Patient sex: F
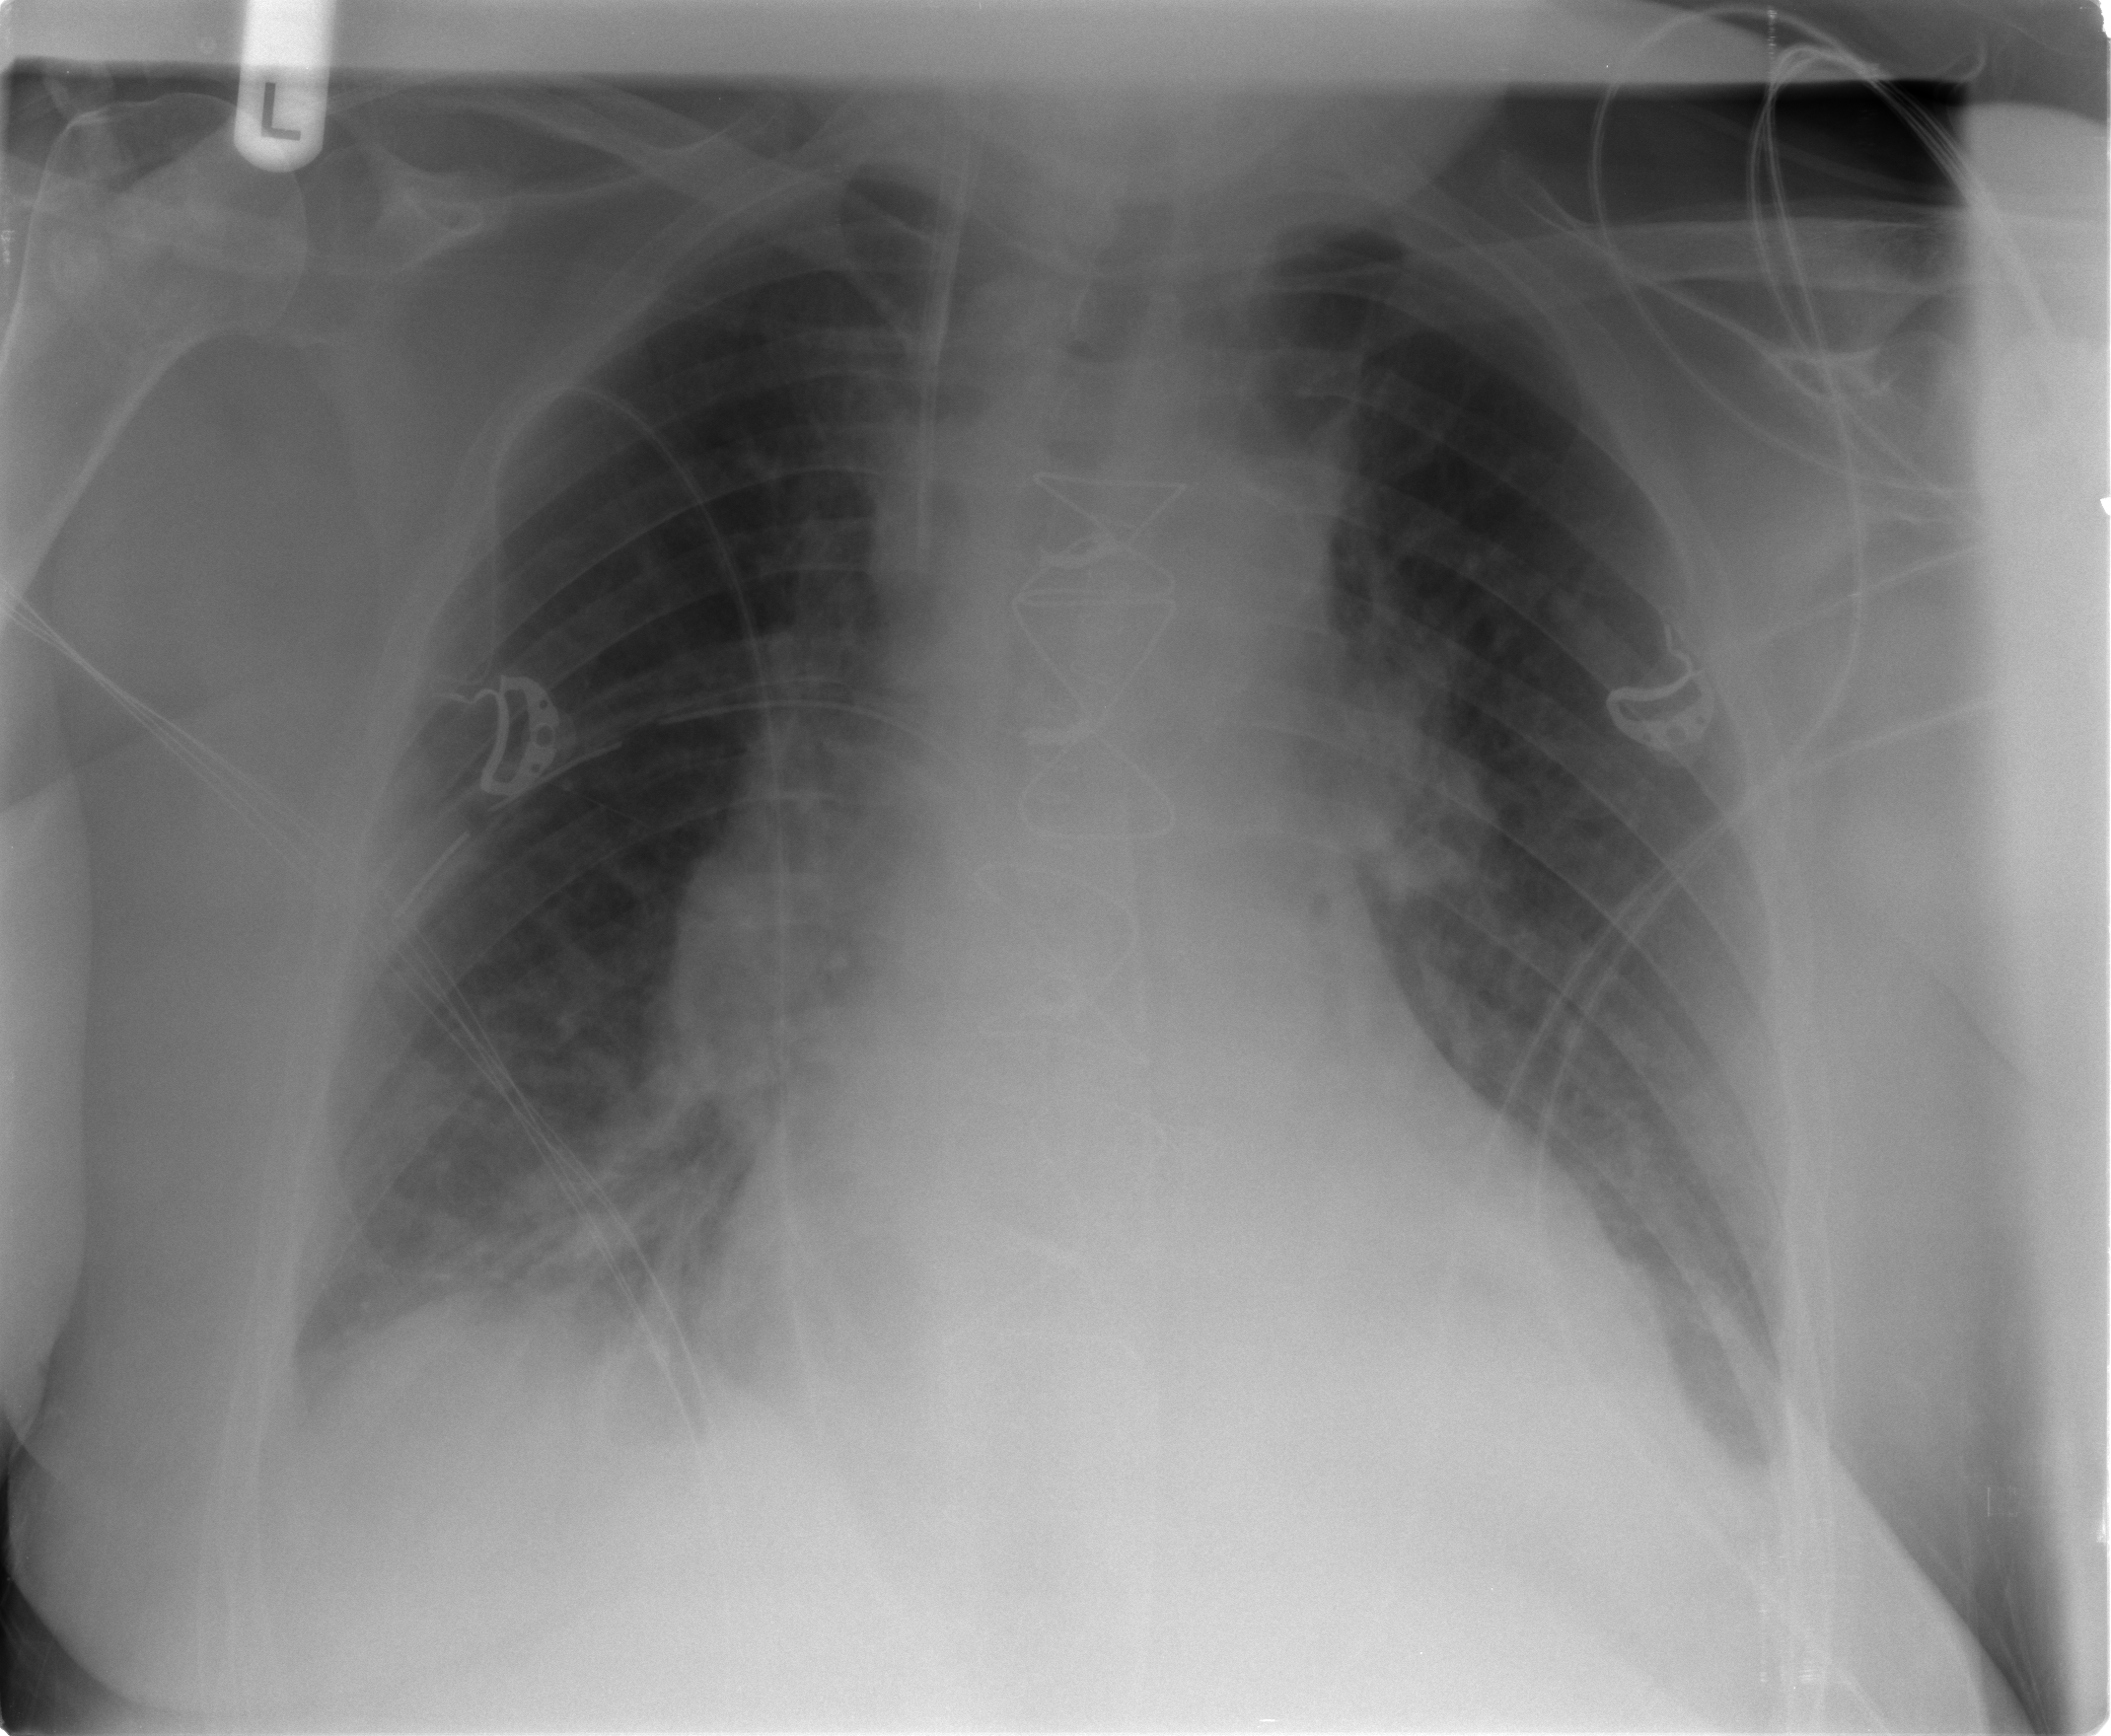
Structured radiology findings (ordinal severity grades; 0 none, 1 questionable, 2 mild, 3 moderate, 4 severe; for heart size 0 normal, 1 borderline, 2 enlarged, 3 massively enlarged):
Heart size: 2
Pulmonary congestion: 2
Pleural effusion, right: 2
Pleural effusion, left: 2
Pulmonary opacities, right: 0
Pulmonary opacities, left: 0
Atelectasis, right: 2
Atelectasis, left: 2